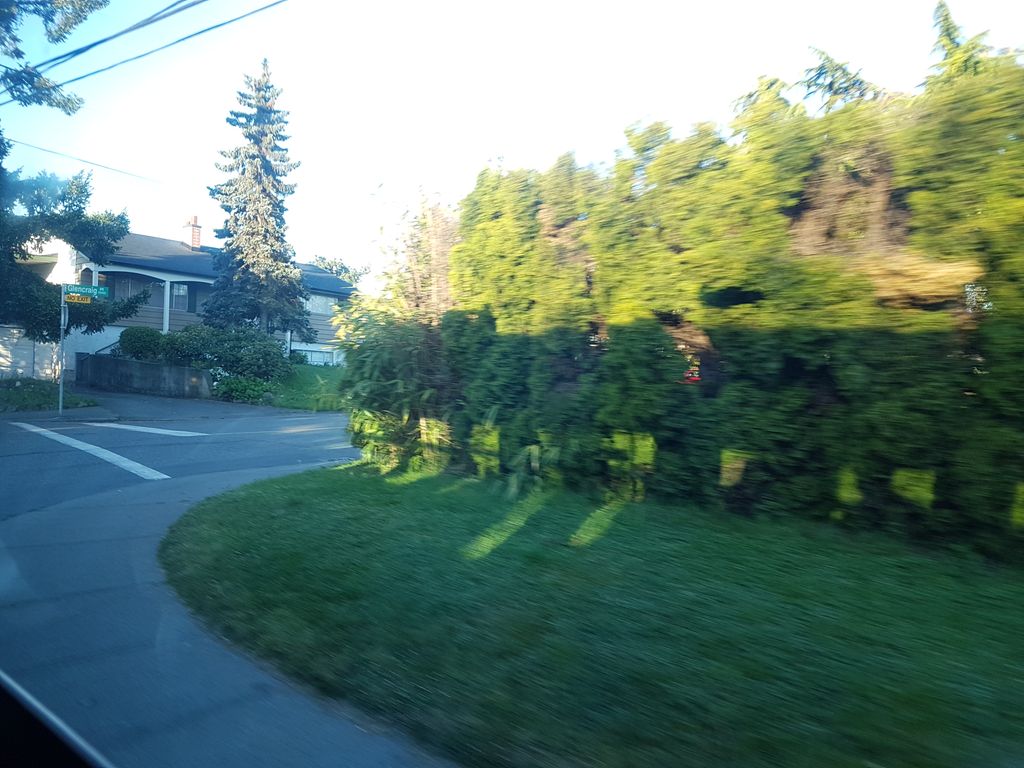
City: victoria